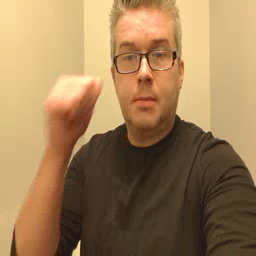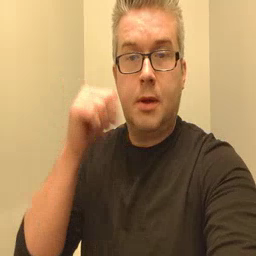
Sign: backyard